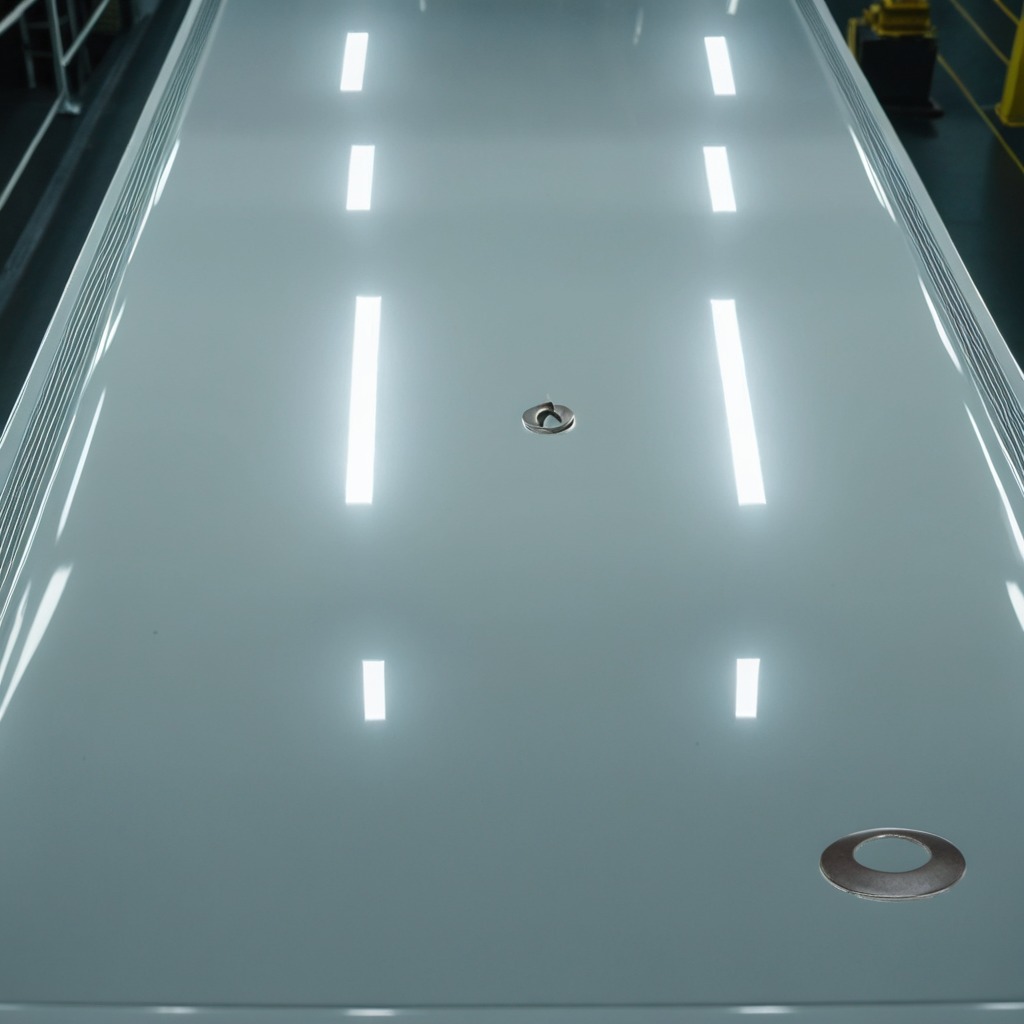
A flat metal washer is lying on the table.